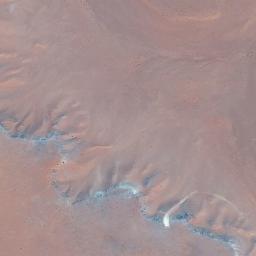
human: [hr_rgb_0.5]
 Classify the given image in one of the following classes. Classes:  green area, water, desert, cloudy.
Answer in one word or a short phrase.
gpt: desert